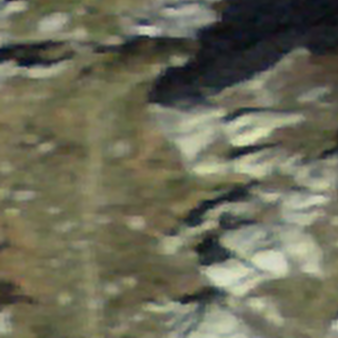
Label: other